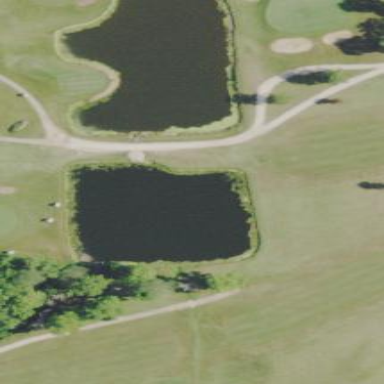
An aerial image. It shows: Water hazard on golf course.